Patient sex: M
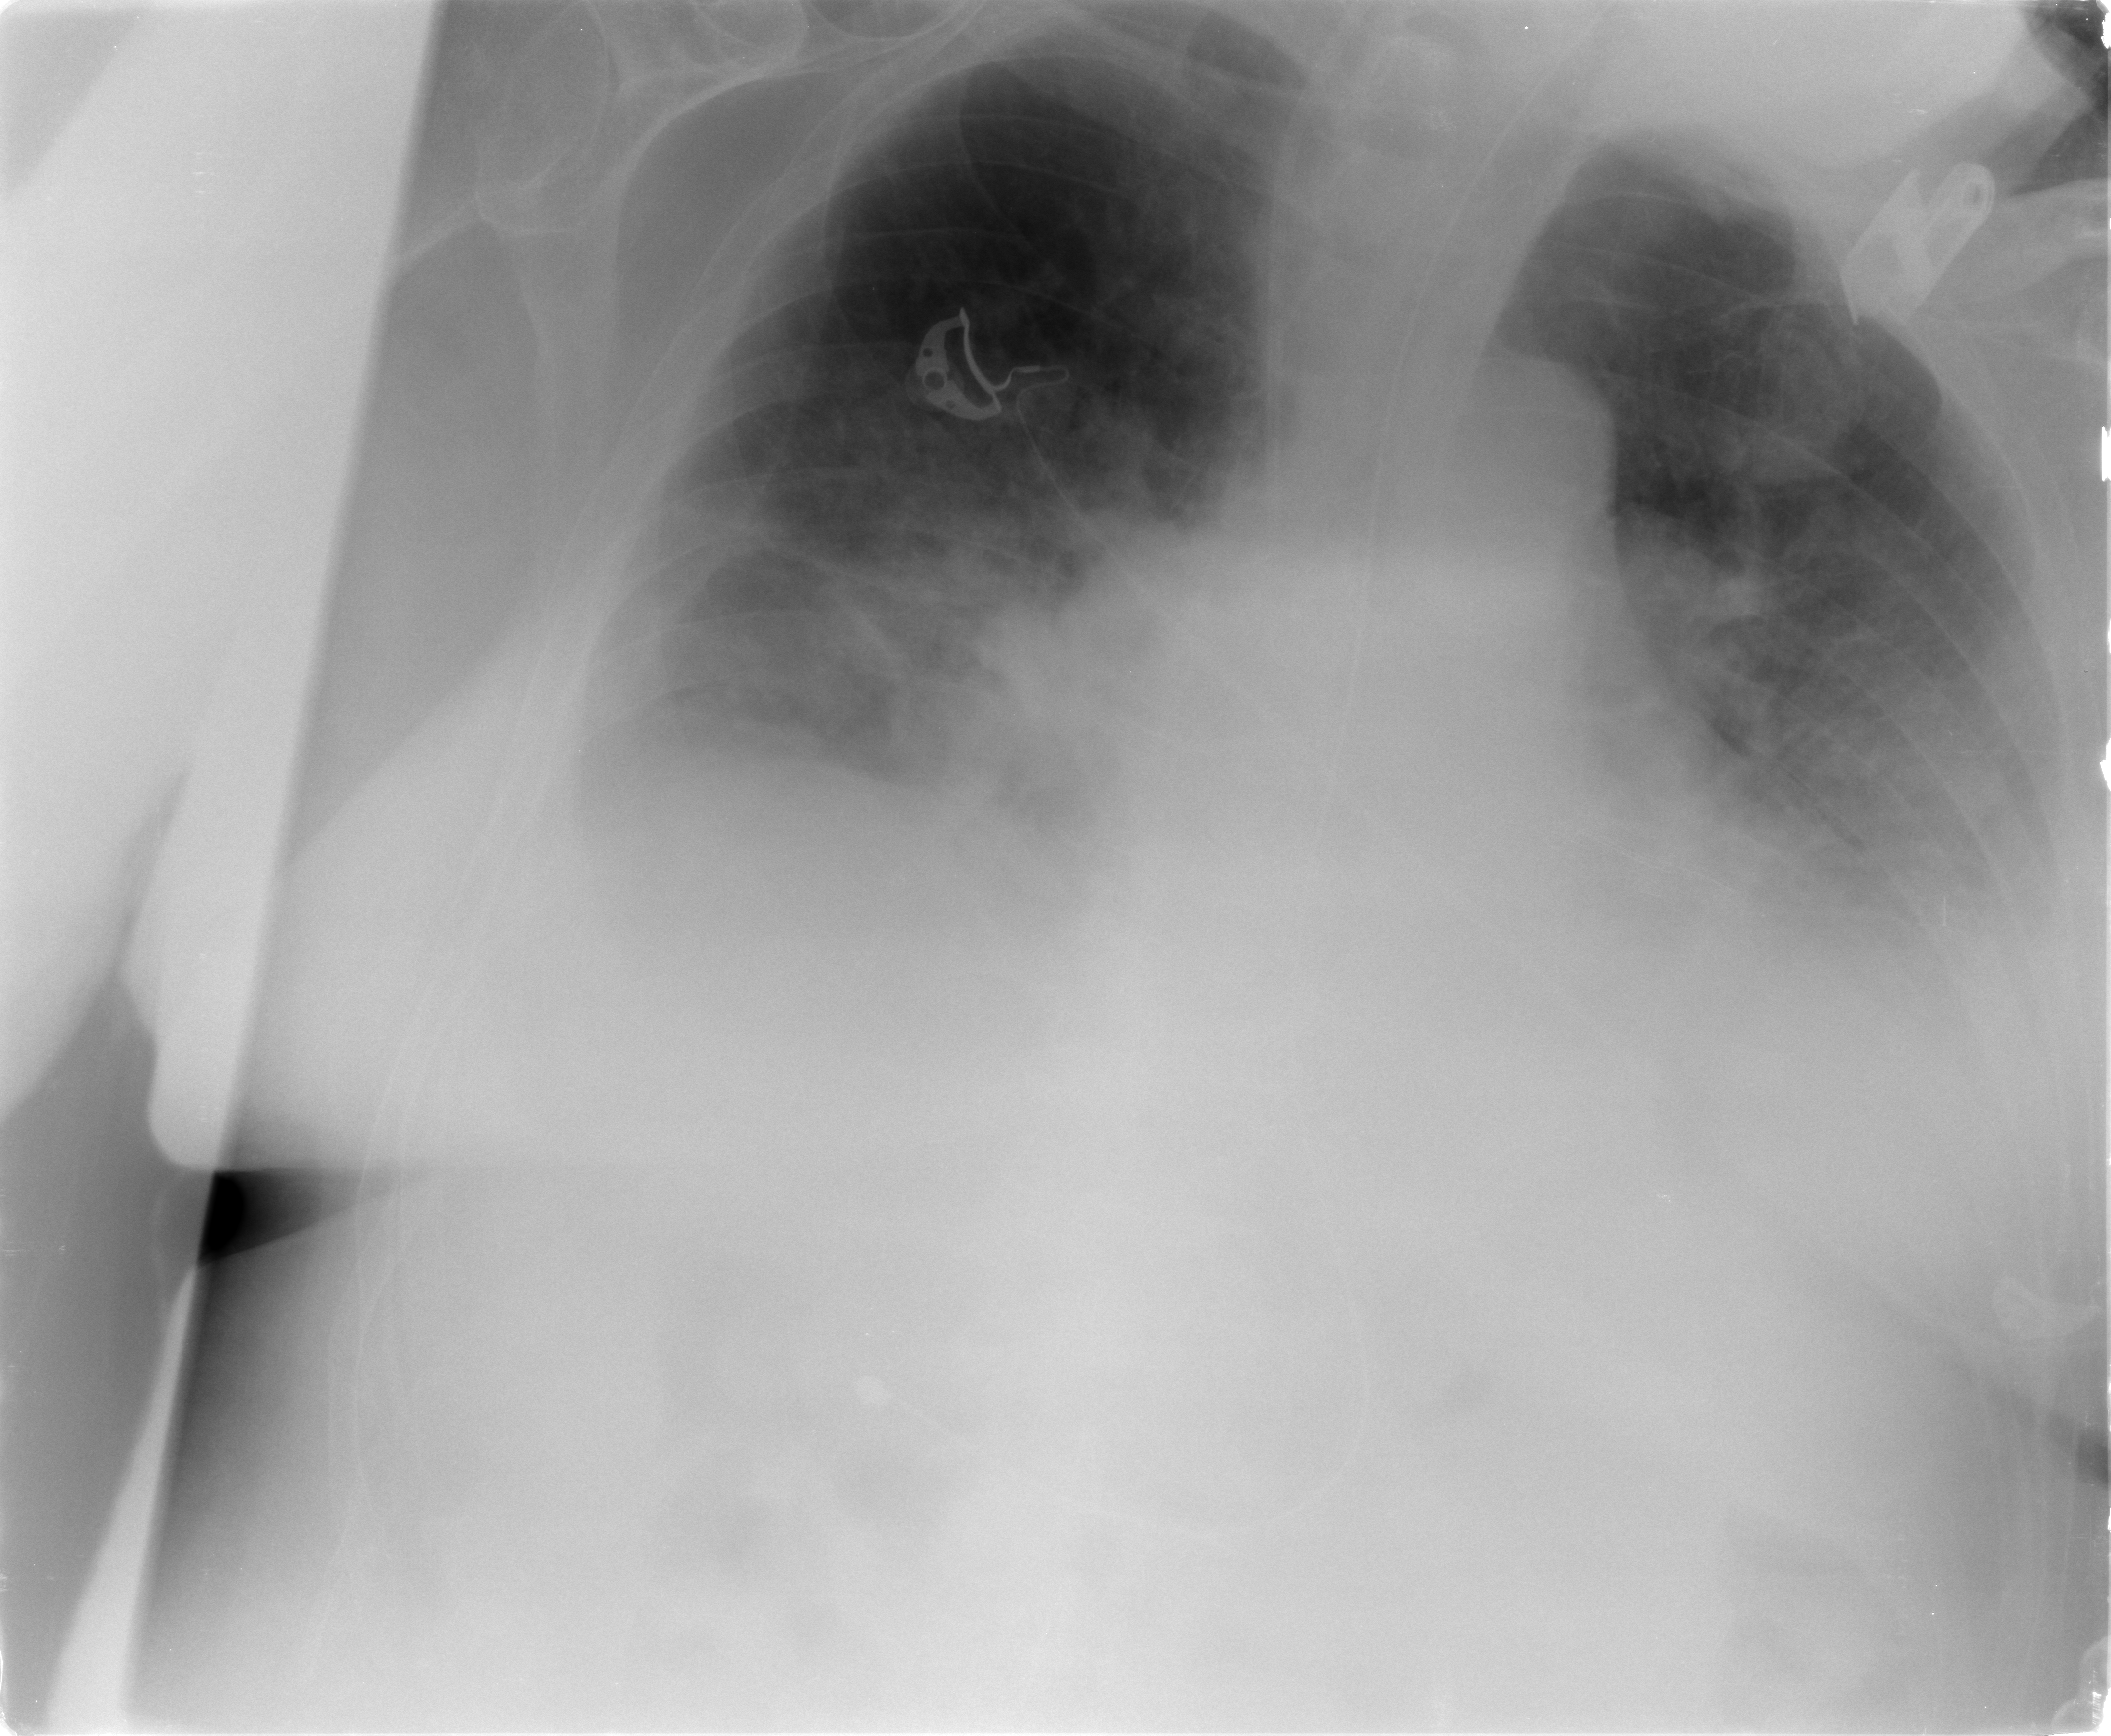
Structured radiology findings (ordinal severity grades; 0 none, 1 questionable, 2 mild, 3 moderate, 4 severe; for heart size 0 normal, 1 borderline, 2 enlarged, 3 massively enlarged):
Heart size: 2
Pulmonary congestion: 1
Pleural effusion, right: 2
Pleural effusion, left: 2
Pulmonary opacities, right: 2
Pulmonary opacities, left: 2
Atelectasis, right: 2
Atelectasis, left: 2